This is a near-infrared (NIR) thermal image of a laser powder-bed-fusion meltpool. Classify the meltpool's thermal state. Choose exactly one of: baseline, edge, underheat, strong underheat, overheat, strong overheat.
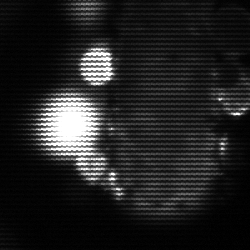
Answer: strong underheat